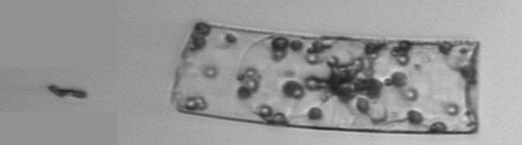
Label: Guinardia_flaccida